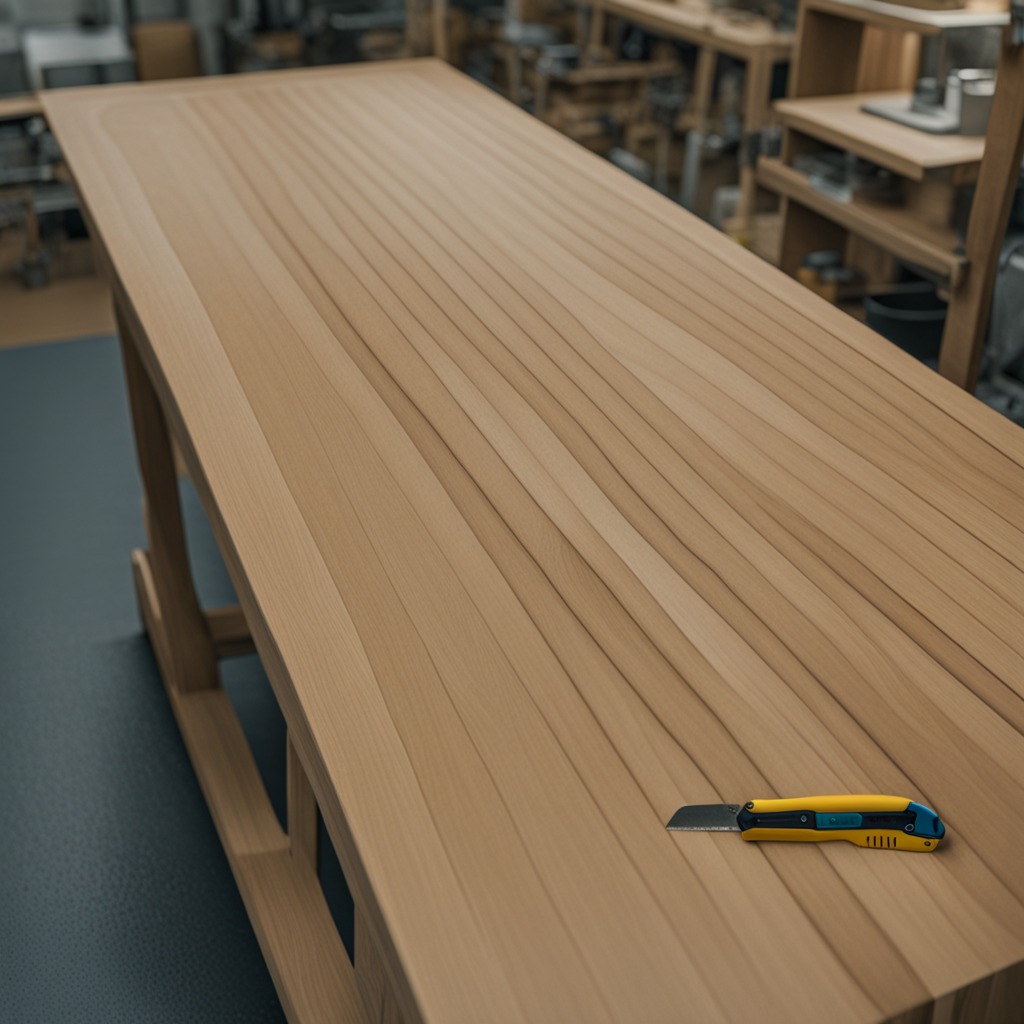
A utility knife is lying on the workbench inside a coastal fishing gear workshop.